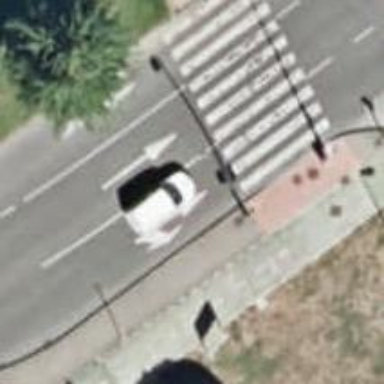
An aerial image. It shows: Road with traffic signals.